Question: Please check the below image for reference regarding my question.

I am trying to implement a firm logo in PIVOT Header with a signout button.
In the similar way as shown in above link, i.e. Bank Of America windows phone app.
I am new to windows phone 8 application development.
Any solution/guidance/help for implementing this concept would be appreciated.
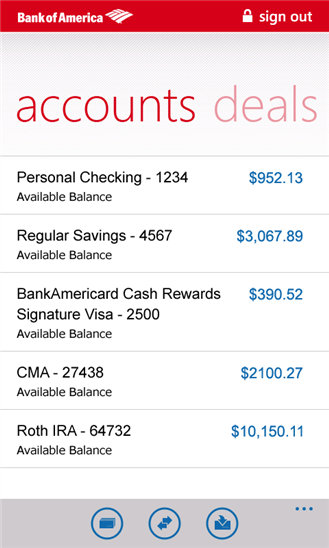
Answer: Add 'xmlns:Primitives="clr-namespace:Microsoft.Phone.Controls.Primitives;assembly=Microsoft.Phone"' at top '<phone:PhoneApplicationPage ... />'
---
You need to create custom style for 'Pivot' because 'Pivot''s title needs to fulfill condition that first and third column definition must be: Width="Auto". You can't assign UI elements directly like this.
'''
<phone:Pivot>
<phone:Pivot.Title>
<!-- XAML Elements -->
</phone:Pivot.Title>
<phone:PivotItem>
.....
</phone:Pivot>
'''
Try the below code.
'''
<phone:PhoneApplicationPage.Resources>
<Style x:Key="PivotStyle1" TargetType="phone:Pivot">
<Setter Property="Margin" Value="0"/>
<Setter Property="Padding" Value="0"/>
<Setter Property="Foreground" Value="{StaticResource PhoneForegroundBrush}"/>
<Setter Property="Background" Value="Transparent"/>
<Setter Property="ItemsPanel">
<Setter.Value>
<ItemsPanelTemplate>
<Grid/>
</ItemsPanelTemplate>
</Setter.Value>
</Setter>
<Setter Property="Template">
<Setter.Value>
<ControlTemplate TargetType="phone:Pivot">
<Grid HorizontalAlignment="{TemplateBinding HorizontalAlignment}" VerticalAlignment="{TemplateBinding VerticalAlignment}">
<Grid.RowDefinitions>
<RowDefinition Height="Auto"/>
<RowDefinition Height="Auto"/>
<RowDefinition Height="*"/>
</Grid.RowDefinitions>
<Grid Background="{TemplateBinding Background}" Grid.RowSpan="3"/>
<Grid Background="#d60019" Height="50">
<Grid.ColumnDefinitions>
<ColumnDefinition Width="Auto" />
<ColumnDefinition />
<ColumnDefinition Width="Auto" />
</Grid.ColumnDefinitions>
<TextBlock
HorizontalAlignment="Left"
Margin="12,0,0,0"
Foreground="White"
FontSize="20"
VerticalAlignment="Center"
Text="Bank of America"
Tap="TextBlock_Tap_1"/>
<ContentControl
ContentTemplate="{TemplateBinding TitleTemplate}"
Content="{TemplateBinding Title}"
Grid.Column="1"
HorizontalAlignment="Left"
Margin="0,0,0,-7"
VerticalAlignment="Center"
Style="{StaticResource PivotTitleStyle}"/>
<TextBlock
Foreground="White"
FontSize="20"
Margin="0,0,10,0"
Grid.Column="2"
HorizontalAlignment="Right"
VerticalAlignment="Center"
Text="sign out" />
</Grid>
<Primitives:PivotHeadersControl x:Name="HeadersListElement" Grid.Row="1"/>
<ItemsPresenter x:Name="PivotItemPresenter" Margin="{TemplateBinding Padding}" Grid.Row="2"/>
</Grid>
</ControlTemplate>
</Setter.Value>
</Setter>
</Style>
</phone:PhoneApplicationPage.Resources>
<Grid x:Name="LayoutRoot">
<phone:Pivot
Title=""
Style="{StaticResource PivotStyle1}">
<phone:PivotItem
Header="accounts" />
<phone:PivotItem
Header="deals" />
</phone:Pivot>
</Grid>
'''